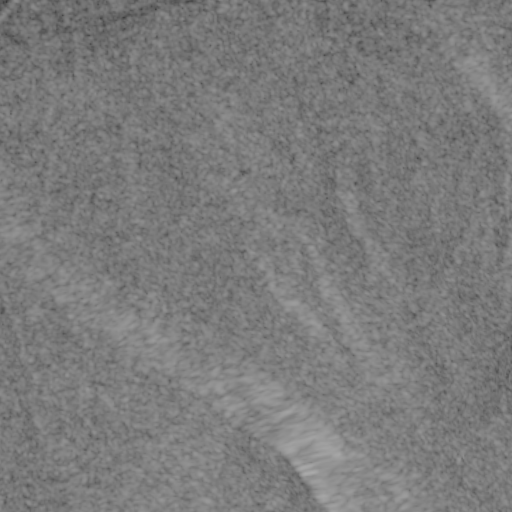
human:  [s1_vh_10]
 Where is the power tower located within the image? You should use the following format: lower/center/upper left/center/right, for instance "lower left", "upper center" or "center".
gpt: The power tower is located in the upper left of the image.
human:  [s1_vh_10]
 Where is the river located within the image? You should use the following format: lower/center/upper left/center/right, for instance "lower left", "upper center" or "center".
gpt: The river is located in the upper of the image.
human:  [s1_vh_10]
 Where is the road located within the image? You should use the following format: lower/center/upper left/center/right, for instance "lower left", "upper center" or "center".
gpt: There is no road in the image.

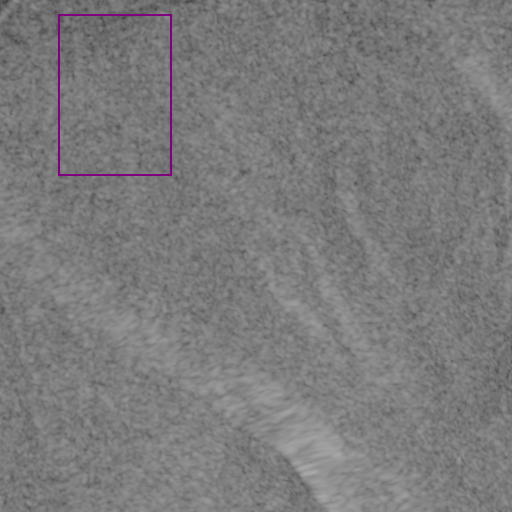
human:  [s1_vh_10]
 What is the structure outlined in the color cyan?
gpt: There is no cyan outline.
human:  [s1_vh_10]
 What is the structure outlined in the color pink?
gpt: There is no structure outlined in pink.